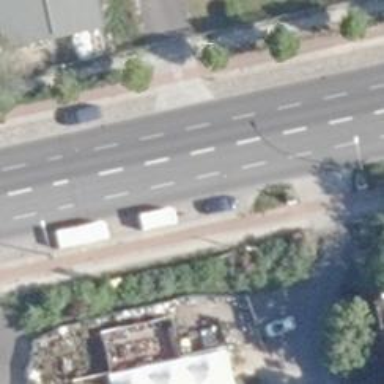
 there is cycle track alongside the road."